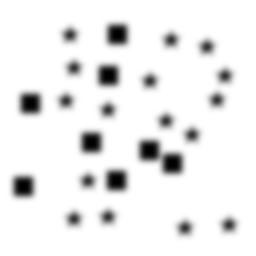
Squares: 8
Triangles: 0
Stars: 16
Total shapes: 24